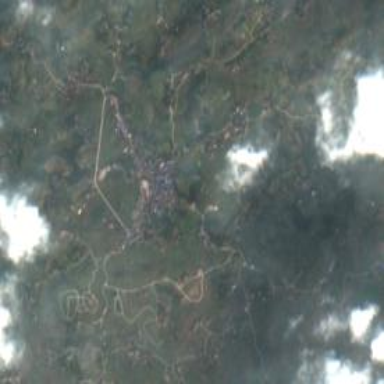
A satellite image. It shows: Town.